Question: I have a Jsp page in which there is a table that is populated from the database. I want to Implement a search based on the fields on this table please tell me how to do this.
My Jsp page is given below
'''
<html>
<jsp:include page="Headj.jsp"/>
<body>
<script type="text/javascript">
function deletedata(prdid) {
var url = "Con_Product?action=delete&prdid=" + prdid;
window.location = url;
}
function editdata(prdid) {
var url = "Editprd.jsp?prdid=" + prdid + "&type=p&pg=prd";
window.location = url;
}
</script>
<div id="maindiv" class="container-fluid">
<jsp:include page="Headerj.jsp"/>
<div id="menu_content">
<jsp:include page="Menuj.jsp"/>
<div class="col-sm-9 col-sm-offset-3 col-md-10 col-md-offset-2 main">
<h1 class="page-header">Product</h1>
<ul class="nav nav-tabs" role="tablist">
<li class="active"><a href="#">Display</a></li>
<li><a href="Insertprd.jsp?pg=prd&type=m">Add New</a></li>
<!--<li><a href="#">Messages<a><li>-->
</ul>
<br>
<div class="panel panel-default">
<div class="panel-body" style="padding: 3px;">
<strong style="font-size: 20px; font-family: sans-serif; color: #3b6282; margin-left: 10px;">Display Products</strong>
<form class="navbar-right form-inline">
<div class="form-group">
<select class="form-control">
<option>Choose Option</option>
<option>1</option>
<option>2</option>
</select>
</div>
<div class="form-group">
<div class="input-group">
<input type="text" class="form-control" placeholder="Search...">
</div>
</div>
<button type="submit" class="btn btn-info"><span class="glyphicon glyphicon-search"></button>
</form>
</div>
</div>
<div class="alert-success"><p>${param.message}</p></div>
<%
general gen = new general();
Op_Product opp = new Op_Product();
Op_Category opc = new Op_Category();
ResultSet rs = opp.getallproducts();
%>
<div class="table-responsive">
<table class="table table-bordered table-striped table-hover">
<thead>
<th><strong>Sl. No.</strong></th>
<th><strong>Product</strong></th>
<th><strong>Category</strong></th>
<th><strong>Sub-Category</strong></th>
<th><strong>Creator</strong></th>
<th><strong>Operations</strong></th>
</thead>
<%
int no = 1;
while (rs.next()) {
%>
<tr>
<td><%= no%></td>
<td><%= rs.getString("Prd_nme")%></td>
<td><%= opc.getOnecategoryname(rs.getString("Prd_catid"))%></td>
<td><%= opc.getOnesubcategoryname(rs.getString("Prd_scatid"))%></td>
<td><%= gen.getCreator(rs.getString("Prd_usr"))%></td>
<td>
<button type="button" class="btn btn-default btn-sm btn-danger" onclick="deletedata('<%= rs.getString("Prd_id")%>');">
<span class="glyphicon glyphicon-trash"></span>
</button>
<button type="button" class="btn btn-default btn-sm btn-primary" onclick="editdata('<%= rs.getString("Prd_id")%>')">
<span class="glyphicon glyphicon-edit"></span>
</button>
<button class="btn btn-info btn-sm" data-toggle="modal" data-target="#myModal">
<span class="glyphicon glyphicon-eye-open"></span>
</button>
<button class="btn btn-success btn-sm" data-toggle="modal" data-target="#myModal">
<span class="glyphicon glyphicon-plus"></span>
</button>
</td>
</tr>
<%
no++;
}
%>
<tfoot>
<td></td>
<td></td>
<td></td>
<td></td>
<td></td>
<td></td>
</tfoot>
</table>
</div>
</div>
</div>
</div>
<div>
<jsp:include page="Footerj.jsp"/>
</div>
<!-- Modal -->
<div class="modal " id="myModal" tabindex="-1" role="dialog" aria-labelledby="myModalLabel" aria-hidden="true">
<div class="modal-dialog">
<div class="modal-content">
<div class="modal-header">
<button type="button" class="close" data-dismiss="modal"><span aria-hidden="true">&times;</span><span class="sr-only">Close</span></button>
<h4 class="modal-title" id="myModalLabel">Modal title</h4>
</div>
<div class="modal-body">
...
</div>
<div class="modal-footer">
<button type="button" class="btn btn-default" data-dismiss="modal">Close</button>
<button type="button" class="btn btn-primary">Save changes</button>
</div>
</div>
</div>
</div>
</body>
'''
ScreenShot of my page is given below.

The section the is circled is the search option the drop down list will have the field names and the search values will be entered in the text box.
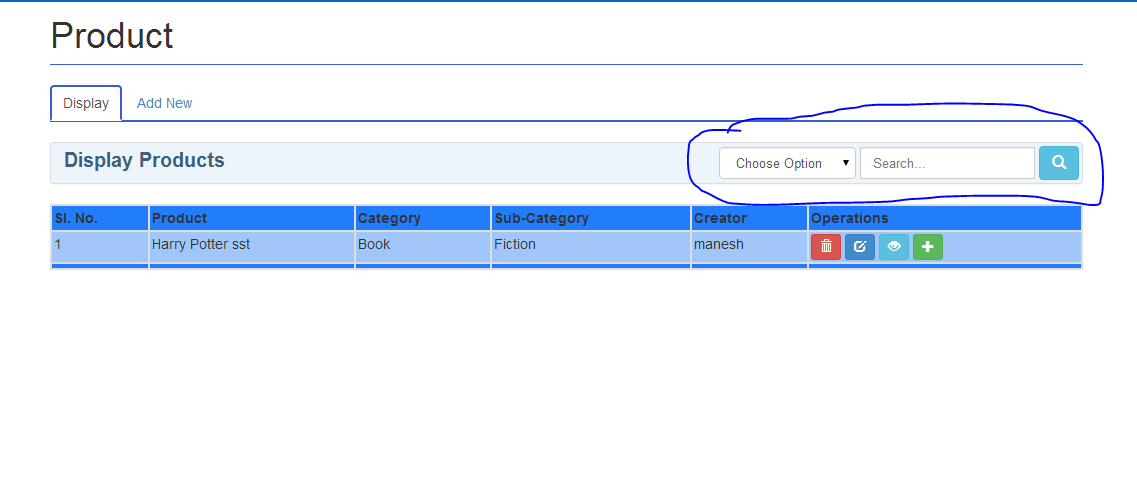
Answer: To implement this you have 2 options:
You can make an Ajax call using a JavaScript framework like jQuery to a servlet that will make the database query and respond to the ajax call via a Json object. This method will allow you to present the data without updating the page and the user experience will be better.
You can submit that form to a servlet that makes the query and exposes the data as request attributes that are then presented in a jsp using jstl
Either way I recommend you to avoid scripting on the jsp files ( no <% %>) and instead use jstl and ${} to expose information. And do all the object creation and other login on servlets. That will make your code a lot easier and maintainable.